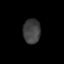
Tissue: lung
Cell type: Epithelial cells
Senescence score: 0.2274
Nuclear area (px): 418
Mean DAPI intensity: 63.505